Question: I have created a Win32 project for it according to <URL> and imported Italiona, Turkish and neutral DLL's to my WP application. Neutral is running correctly but when I chnage my emulator's or phone's language, title and tile title don't change.

What can be it's reason?
Thanks.
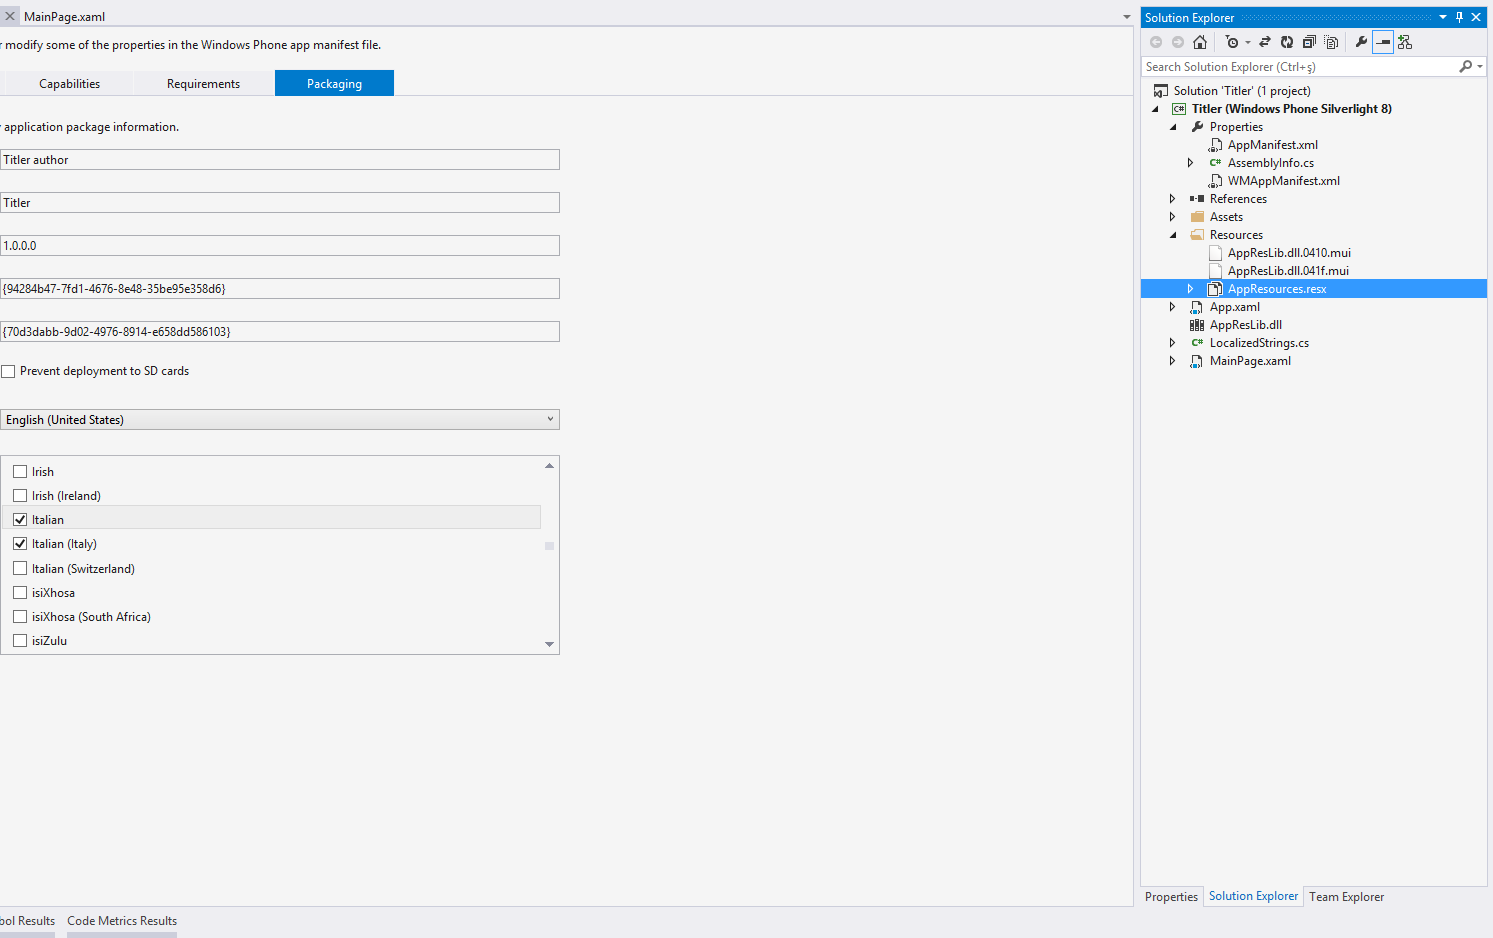
Answer: In Windows Phone 8.1 Win-RT you do not need a dll.
Here's a set of screenshots as a step by step guide:
<URL>